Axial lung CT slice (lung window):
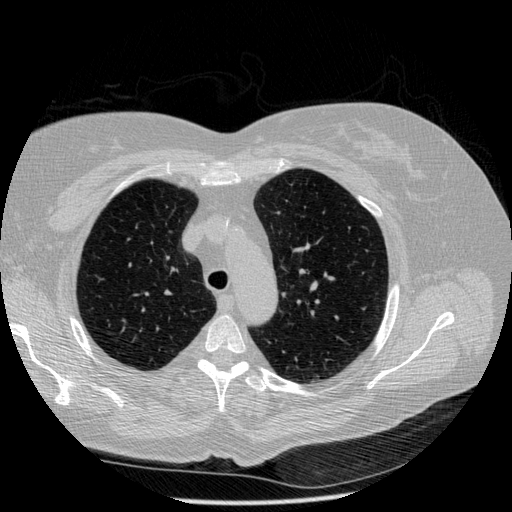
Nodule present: no